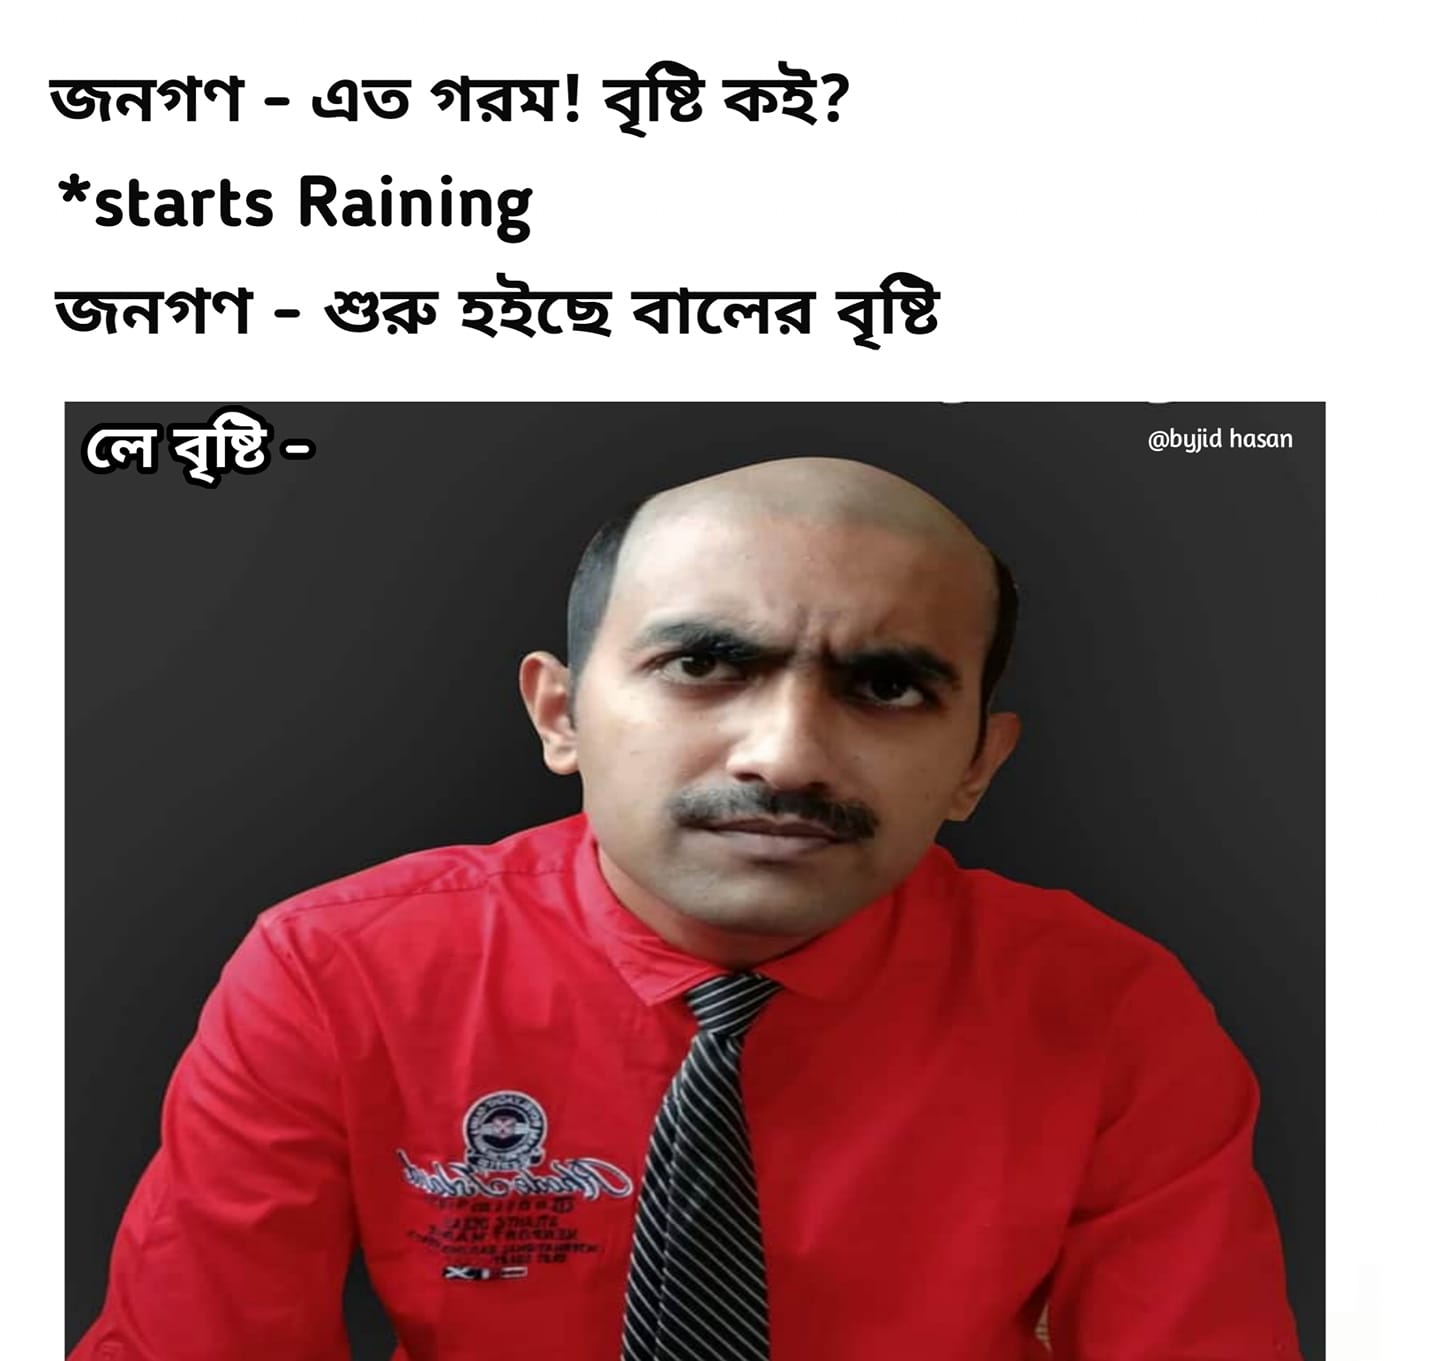
Caption: জনগণ - এত গরম ! বৃষ্টি কই ?  *starts Raining  জনগণ - শুরু হইছে বালের বৃষ্টি       লে বৃষ্টি -
Label: non-hate